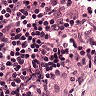
Metastatic tissue present: no